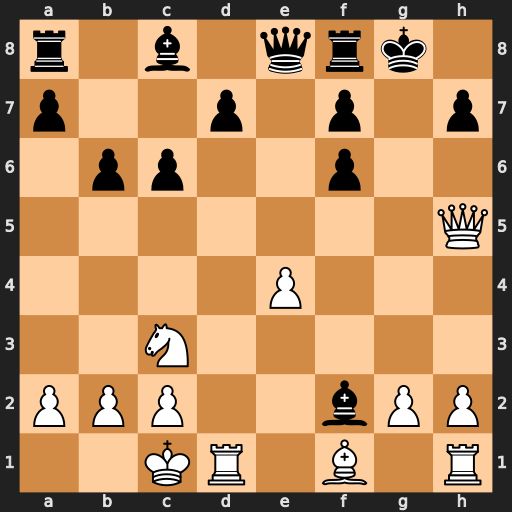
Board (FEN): r1b1qrk1/p2p1p1p/1pp2p2/7Q/4P3/2N5/PPP2bPP/2KR1B1R
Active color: w
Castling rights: -
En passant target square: -
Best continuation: Qg4+ Kh8 Qf4 Be3+ Qxe3